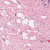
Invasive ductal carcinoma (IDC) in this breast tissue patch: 0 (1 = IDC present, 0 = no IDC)